Field crop: maize
Growth stage: 1
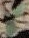
Species: datura